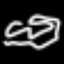
Label: squiggle